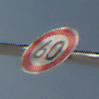
Verkehrszeichen: Geschwindigkeit60
Umgebung: Outdoor, Suburban
Tageszeit: MorningAfternoon
Wetter: PartlyCloudy
Licht: Natural
Jahreszeit: NotSpecified
Kontrast: HighContrast